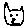
Label: cat